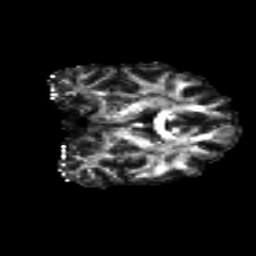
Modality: FA
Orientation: coronal
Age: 33
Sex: male
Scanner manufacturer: siemens
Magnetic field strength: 3 T
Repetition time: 8.8 s
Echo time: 0.085 s